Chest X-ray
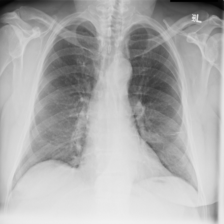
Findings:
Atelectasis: positive
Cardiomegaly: negative
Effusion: negative
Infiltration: negative
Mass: negative
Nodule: negative
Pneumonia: negative
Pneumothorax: negative
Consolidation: negative
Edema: negative
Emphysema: negative
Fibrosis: negative
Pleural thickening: negative
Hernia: negative